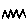
Label: zigzag